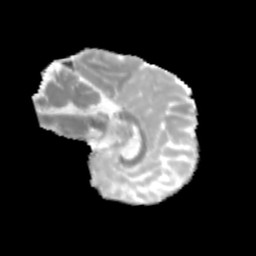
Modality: MD
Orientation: sagittal
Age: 10
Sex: male
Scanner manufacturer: siemens
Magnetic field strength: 3 T
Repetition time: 3.8 s
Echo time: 0.07 s